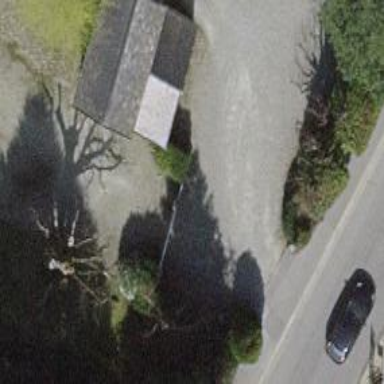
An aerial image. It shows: Garage.